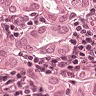
Metastatic tissue present: yes